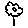
Label: flower